Question: I have a table which contains of information about the customers and agents. I want to categorize them by month of year .
to clarify: I would like to know how many customers which registered under different agents in month of a year , same as the below figure :

---
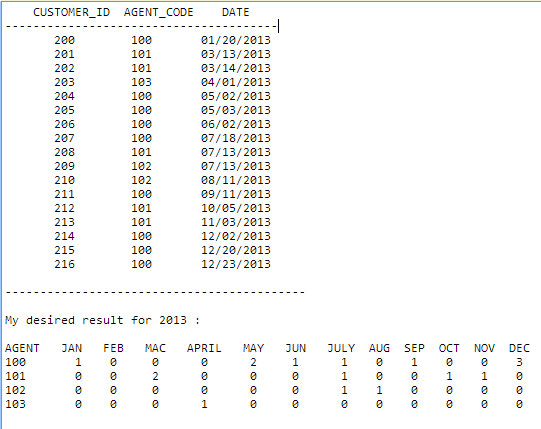
Answer: You can use <URL>:
'''
SELECT AGENT_CODE, [1], [2], [3], [4], [5], [6], [7], [8], [9], [10], [11], [12]
FROM
(SELECT CUSTOMER_ID, AGENT_CODE, MONTH(DATE) as m
FROM Test) t
PIVOT
(
COUNT (CUSTOMER_ID)
FOR m IN
( [1], [2], [3], [4], [5], [6], [7], [8], [9], [10], [11], [12] )
) AS pvt;
'''
returns
'''
AGENT_CODE 1 2 3 4 5 6 7 8 9 10 11 12
100 1 0 0 0 2 1 1 0 1 0 0 3
101 0 0 2 0 0 0 1 0 0 1 1 0
102 0 0 0 0 0 0 1 1 0 0 0 0
103 0 0 0 1 0 0 0 0 0 0 0 0
'''
add column aliases to get 'JAN', 'FEB', etc. instead of numbers as columns titles.
Working demo: <URL>